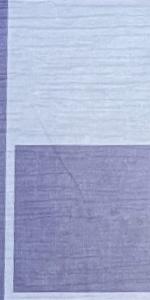
Label: Empty